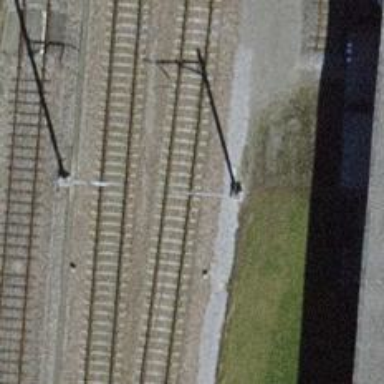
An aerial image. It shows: Electrified contact line.